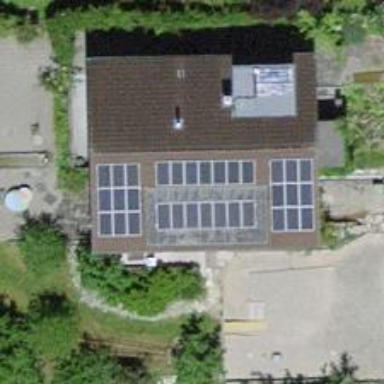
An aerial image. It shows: Solar power generator utilizing photovoltaic technology with solar photovoltaic panels.